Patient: sex M, age 66
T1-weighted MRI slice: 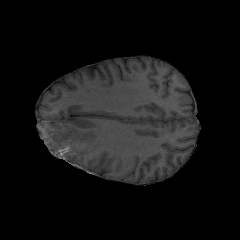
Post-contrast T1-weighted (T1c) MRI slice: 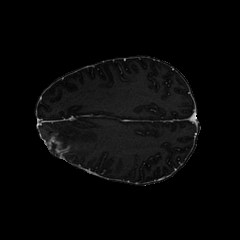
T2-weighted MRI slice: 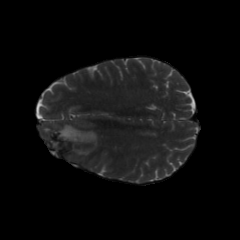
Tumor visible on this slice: yes
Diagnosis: Glioblastoma, IDH-wildtype
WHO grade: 4